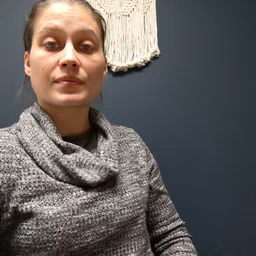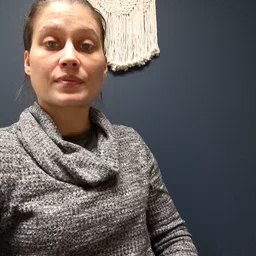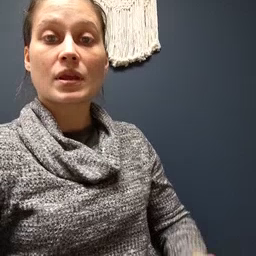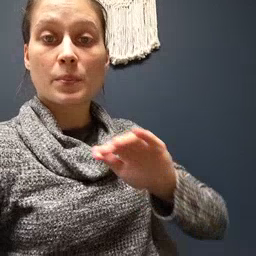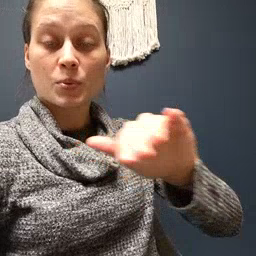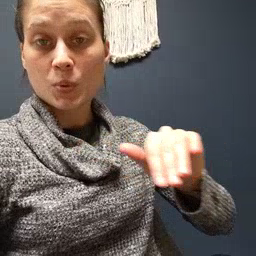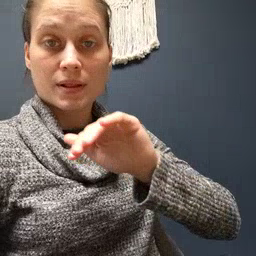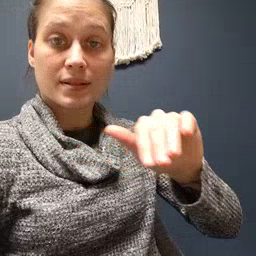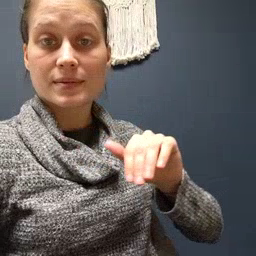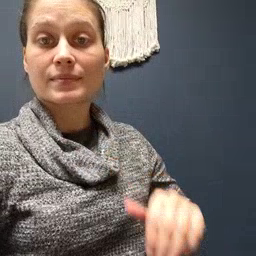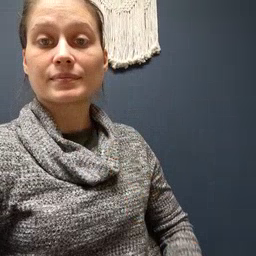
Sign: pool